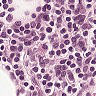
Metastatic tissue present: no